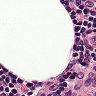
Metastatic tissue present: no